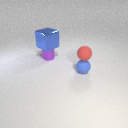
small purple metal cylinder below large blue metal cube